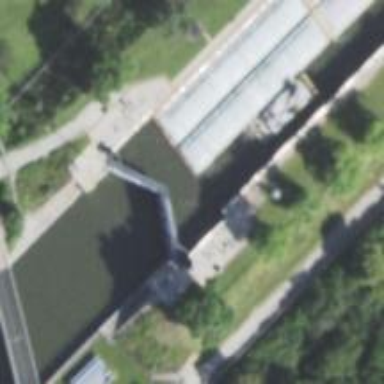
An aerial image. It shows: Canal.